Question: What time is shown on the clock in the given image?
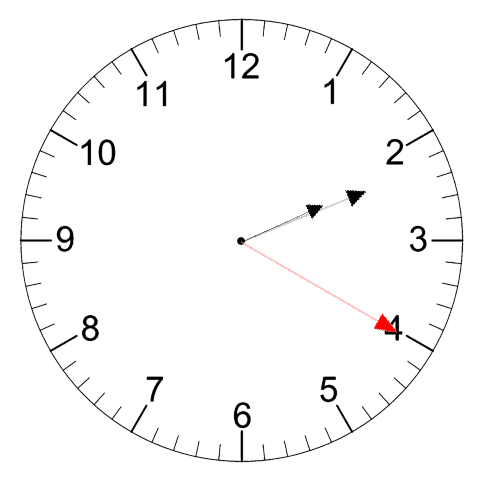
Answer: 02:11:20